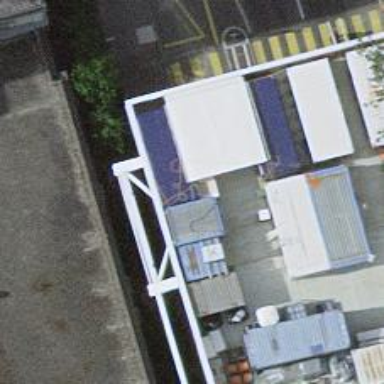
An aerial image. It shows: Bus stop with platform for public transport.